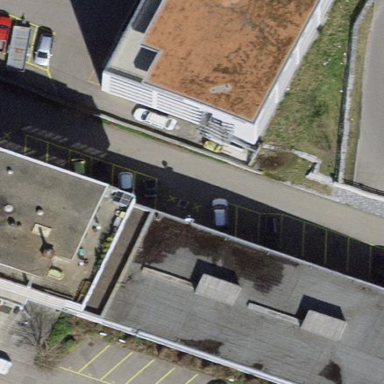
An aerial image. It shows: Industrial building.